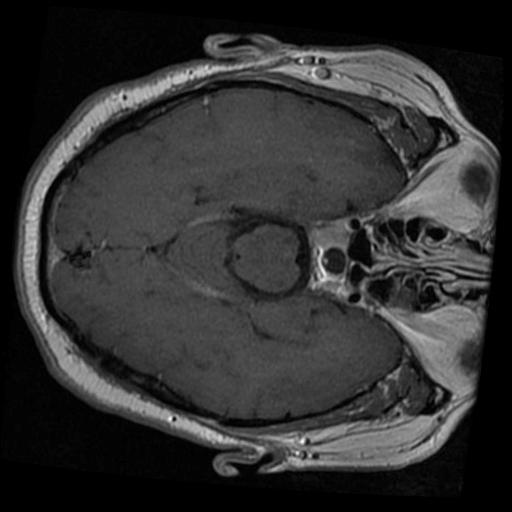
Label: brain_tumor